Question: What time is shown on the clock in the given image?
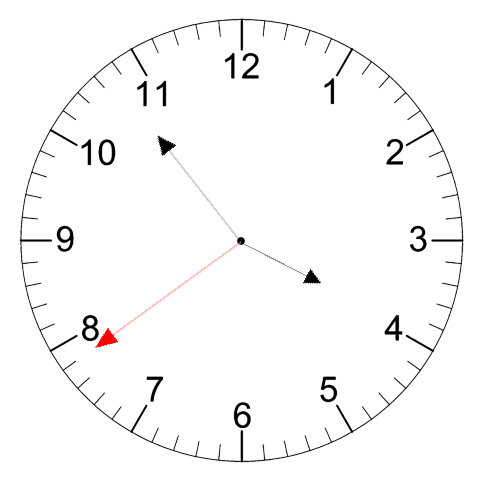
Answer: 03:53:39